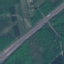
Land use / land cover: Highway